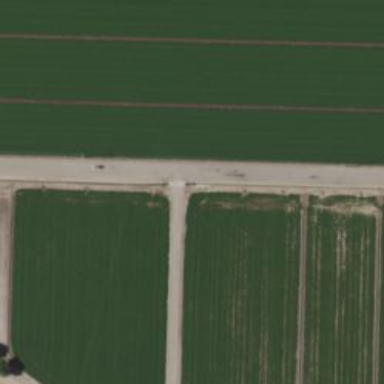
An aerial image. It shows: Irrigation culvert tunnel for service purposes.